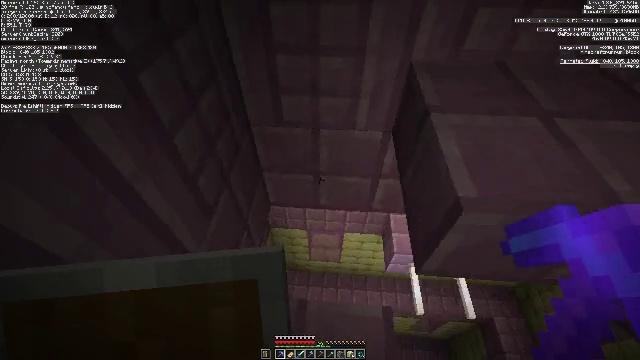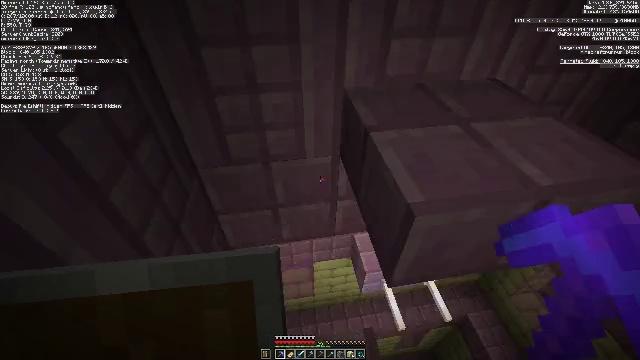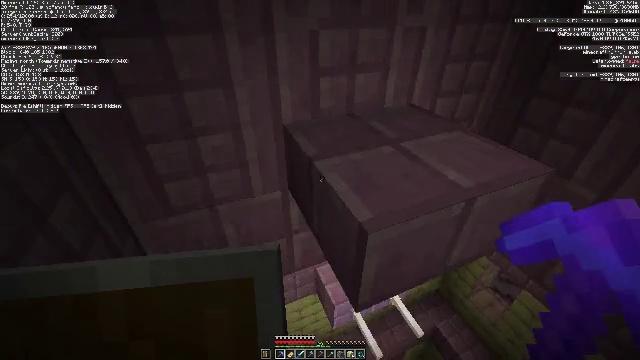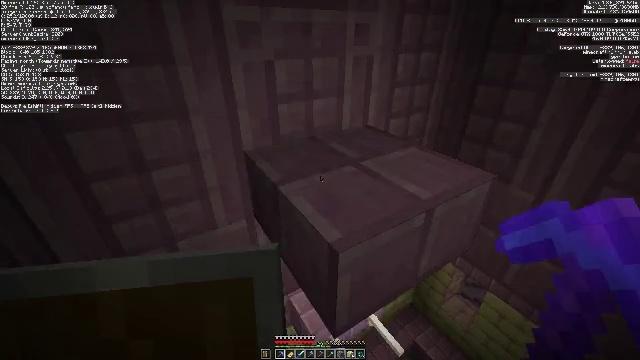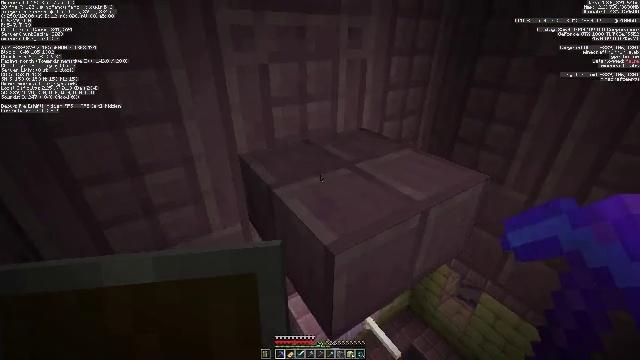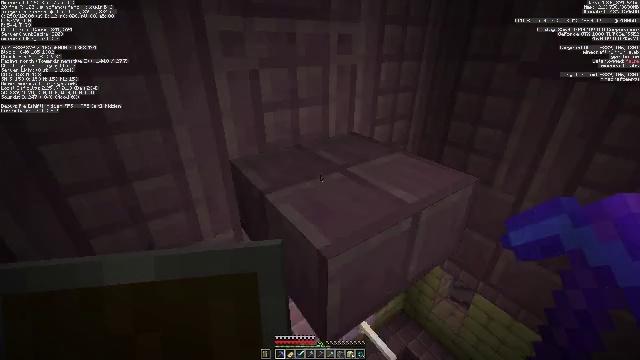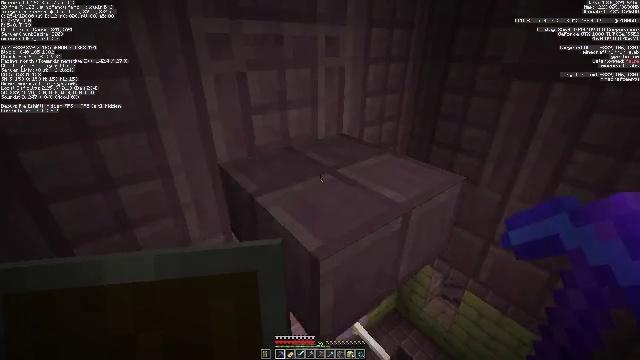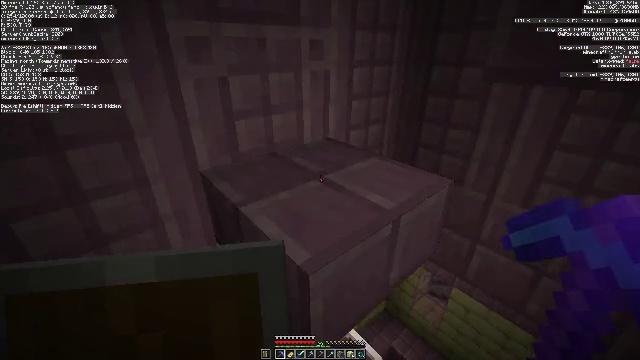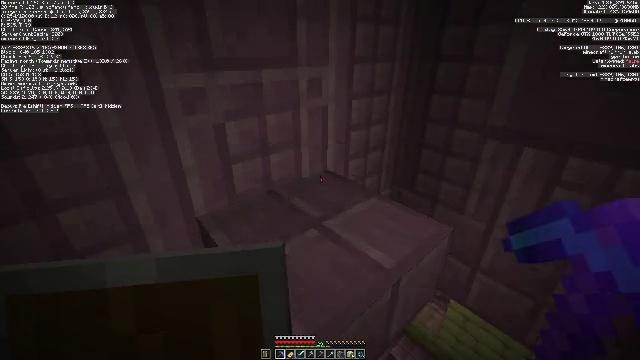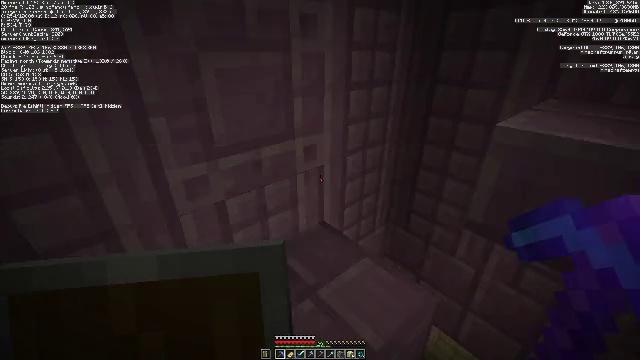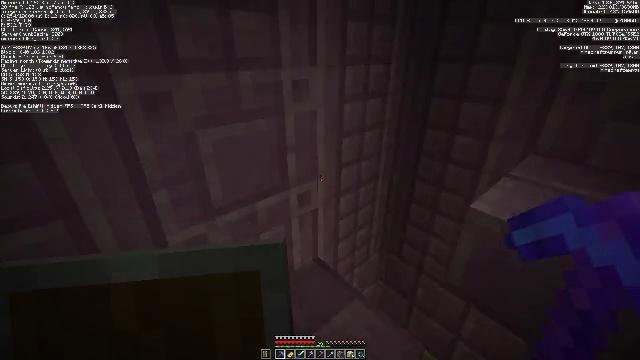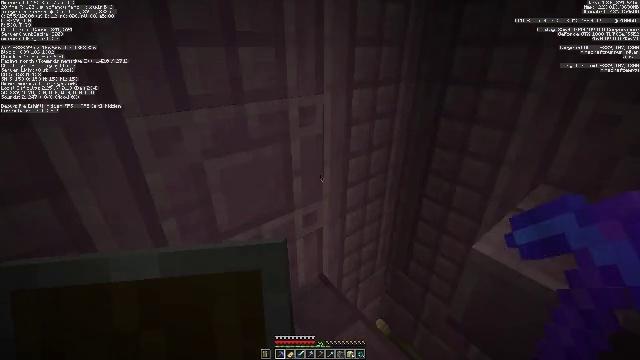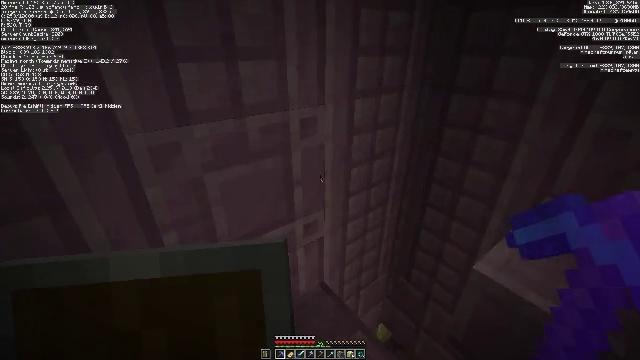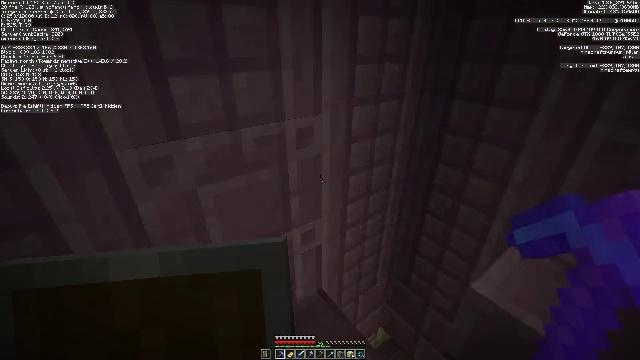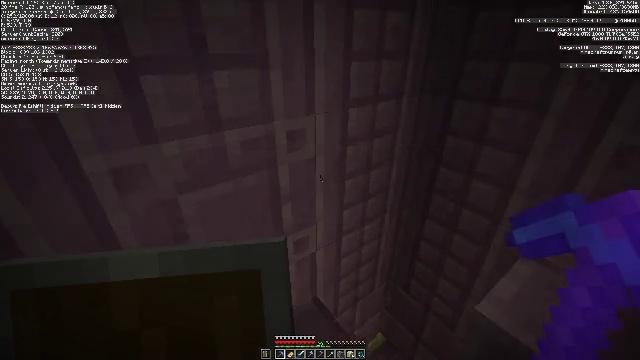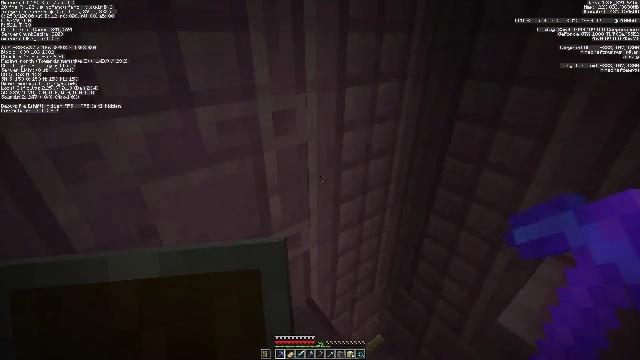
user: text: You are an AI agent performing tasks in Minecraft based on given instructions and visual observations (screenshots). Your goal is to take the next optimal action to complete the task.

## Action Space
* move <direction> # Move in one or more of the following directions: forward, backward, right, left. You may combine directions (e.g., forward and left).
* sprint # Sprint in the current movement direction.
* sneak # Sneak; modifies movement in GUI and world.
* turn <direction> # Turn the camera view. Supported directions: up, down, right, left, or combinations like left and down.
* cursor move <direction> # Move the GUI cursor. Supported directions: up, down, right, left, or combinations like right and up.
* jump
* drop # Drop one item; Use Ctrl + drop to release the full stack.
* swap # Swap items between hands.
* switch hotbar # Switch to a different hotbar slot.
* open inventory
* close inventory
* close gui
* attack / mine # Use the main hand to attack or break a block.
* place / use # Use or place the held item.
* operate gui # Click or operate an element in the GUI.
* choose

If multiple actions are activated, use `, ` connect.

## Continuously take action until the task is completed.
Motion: motion action
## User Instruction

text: Collect purpur blocks from an End City.
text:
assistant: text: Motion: turn right and up
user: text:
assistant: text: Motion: turn right and up
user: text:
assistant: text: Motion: turn right and up
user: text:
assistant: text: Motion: turn right
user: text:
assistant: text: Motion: turn right and up
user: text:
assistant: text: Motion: turn right
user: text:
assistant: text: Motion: move forward, turn right
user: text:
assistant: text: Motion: move forward, jump
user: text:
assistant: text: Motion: move forward, jump
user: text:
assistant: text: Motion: move forward, jump
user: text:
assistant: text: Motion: move forward, turn left, jump
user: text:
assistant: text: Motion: move forward, turn left
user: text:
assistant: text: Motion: move forward
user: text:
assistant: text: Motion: move forward
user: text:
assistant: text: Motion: move forward
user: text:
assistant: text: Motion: no_op
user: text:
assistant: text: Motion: move left
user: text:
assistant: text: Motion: move left, turn right and down
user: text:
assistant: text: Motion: turn right and down
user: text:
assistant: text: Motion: turn right and down
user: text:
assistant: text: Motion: turn right and up
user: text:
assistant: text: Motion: no_op
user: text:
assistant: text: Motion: no_op
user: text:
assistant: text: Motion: no_op
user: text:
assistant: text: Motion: no_op
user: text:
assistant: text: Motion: no_op
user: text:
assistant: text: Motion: turn right and up
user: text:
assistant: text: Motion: turn up
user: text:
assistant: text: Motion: turn left
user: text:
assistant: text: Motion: move forward, turn left, jump